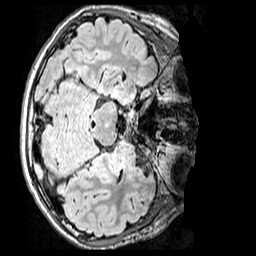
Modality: FLAIR
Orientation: axial
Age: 11
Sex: male
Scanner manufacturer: siemens
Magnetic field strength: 3 T
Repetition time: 5 s
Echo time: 0.388 s